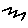
Label: zigzag